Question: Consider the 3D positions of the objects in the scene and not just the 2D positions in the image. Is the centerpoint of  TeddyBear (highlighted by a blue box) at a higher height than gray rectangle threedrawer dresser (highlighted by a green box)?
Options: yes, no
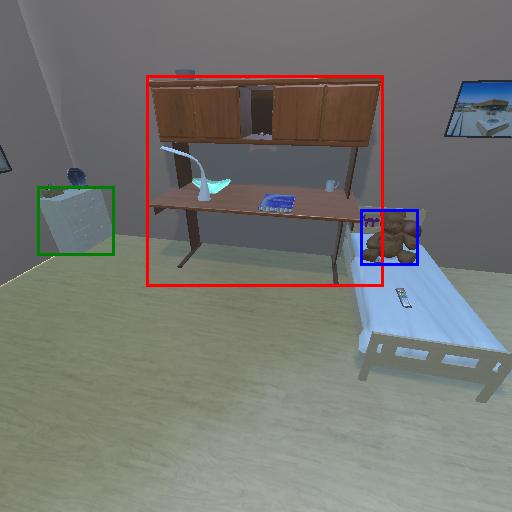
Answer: yes